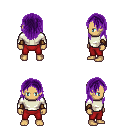
a pixel art fantasy rpg character, male body template, human, tanned skin, white long-sleeve shirt, red pants, purple long hairstyle, cloth bracers, four views (front, back, left, right), 2x2 character sprite sheet, small pixel art, hard edges, no anti-aliasing